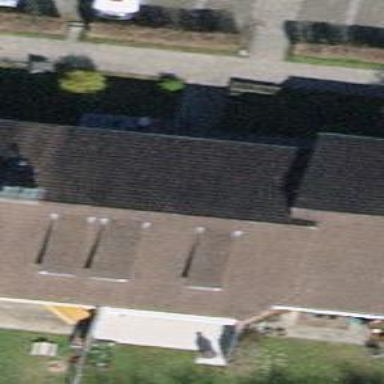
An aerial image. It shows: Building with tile roof.